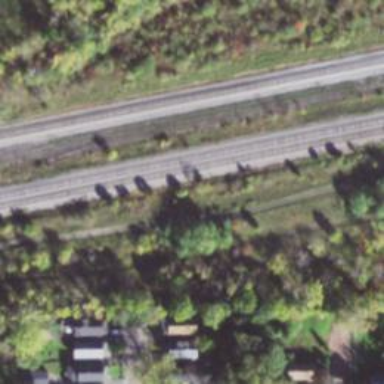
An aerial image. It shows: Railway track.